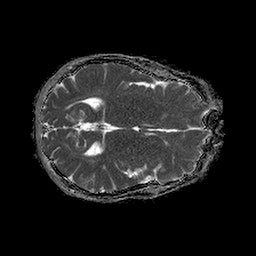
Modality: ADC
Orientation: axial
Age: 59
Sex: female
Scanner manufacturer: philips
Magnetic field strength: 1.5 T
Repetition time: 4.6 s
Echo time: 0.08631 s